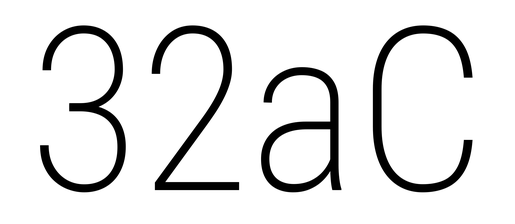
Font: Roboto_Condensed_ExtraLight